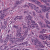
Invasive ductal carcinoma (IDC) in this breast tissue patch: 1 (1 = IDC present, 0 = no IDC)